Question: How can I get UTC current date object? I have no idea why it is Earstern Standard Time. I have never used this time zone in any Google Products.
Input:
'''
function myFunction() {
const today = new Date();
console.log(today);
}
'''
Output:
Thu Feb 25 2021 22:30:27 GMT-0500 (Eastern Standard Time)

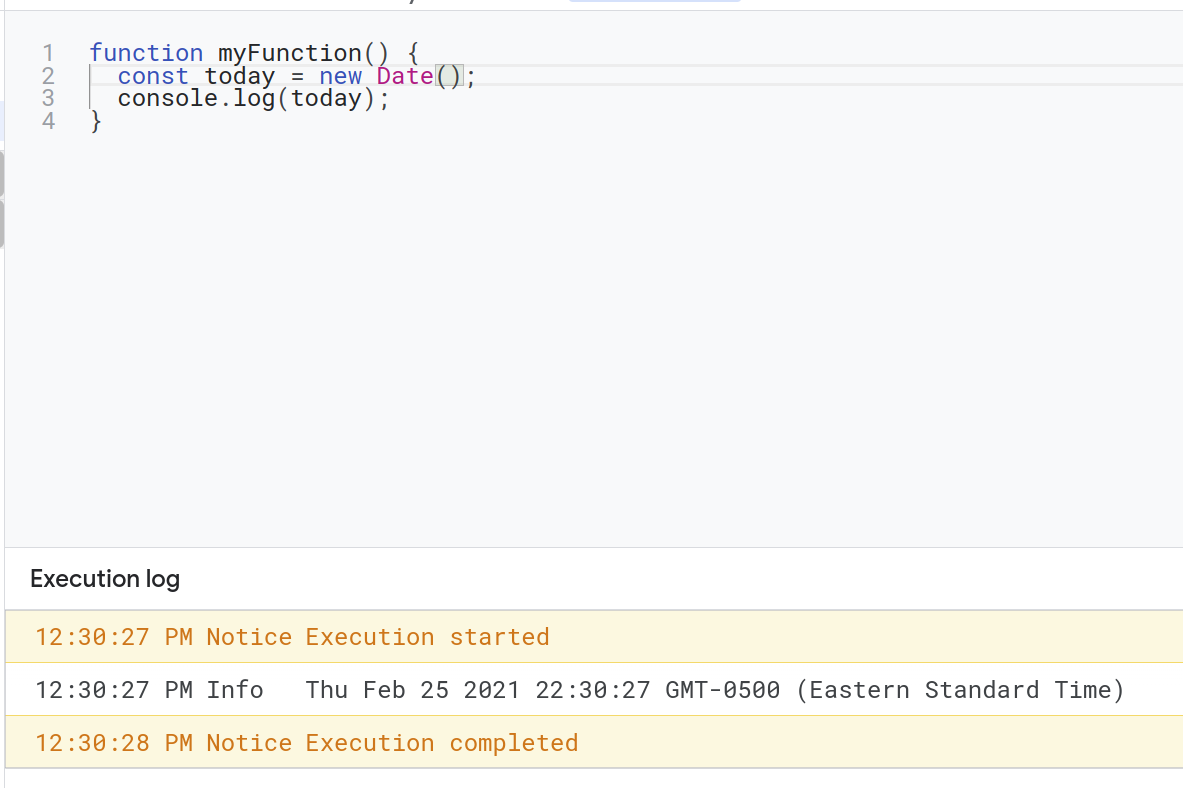
Answer: Newly created script uses owner's timezone as the script time zone.
## How to get the script time zone?
'''
var timeZone = Session.getScriptTimeZone();
Logger.log(timeZone);
'''
## How to change timezone?
.
1. If you are using new editor, Select Use legacy editor. (You can skip this if you already using legacy editor)
2. In your legacy editor, click File
3. Select Project Properties
4. Click the drop down list and select a timezone you want
5. Click Save
6. Click Use new editor and rerun your code
## Example:
<URL>
<URL>
You can also use <URL> to change the time zone via script.
'''
var formattedDate = Utilities.formatDate(new Date(), "GMT", "yyyy-MM-dd'T'HH:mm:ss'Z'");
Logger.log(formattedDate)
'''
## Reference:
<URL>